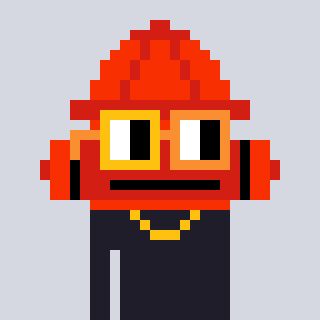
a pixel art character with square yellow and orange glasses, a fire hydrant-shaped head and a grayscale-colored body on a cool background